Question: I've made a JPQL to bring me one Object with a List of other Objects.
The thing that's happening is.
I've got 2 items in Novidade(DB).
I've got 2 items in ComentarioNovidade(DB).
1 of the items from Novidade, connects to all 2 items from ComentarioNovidade. The other has no ComentarioNovidade related.
JPQL returns a List of Novidade (it's supposed to be)
It's returning 3 Objects containing Novidade and ComentarioNovidade separated.

My JPQL is like this:
'''
from Novidade as n left outer join n.comentariosNovidade
'''
The class Novidade:
'''
@Id
@GeneratedValue(strategy=GenerationType.AUTO)
@Column(name="CodNovidade")
private Integer codNovidade;
@Column(name="Mensagem")
private String mensagem;
@Column(name="CodigoCidade")
private int codCidade;
@Column(name="CodigoBairro")
private int codBairro;
@Column(name="MesmoBairro")
private String mesmoBairro;
@OneToMany
@JoinColumn(name="CodNovidade")
private List<ComentarioNovidade> comentariosNovidade;
'''
The class ComentarioNovidade:
'''
@Id
@GeneratedValue(strategy=GenerationType.AUTO)
@Column(name="CodComentarioNovidade")
private Integer codComentarioNovidade;
@Column(name="Comentario")
private String comentario;
@ManyToOne
@JoinColumn(name="CodNovidade")
private Novidade novidade;
@ManyToOne
@JoinColumn(name="CodUsuario")
private Usuario usuario;
'''
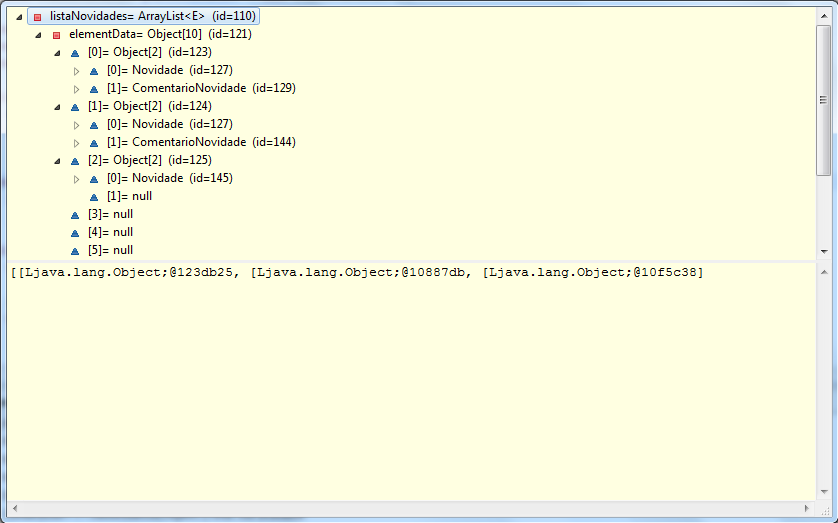
Answer: A friend helped me out with that.
My JPQL ended up like this:
'''
select distinct n from Novidade as n left outer join fetch n.comentariosNovidade
'''